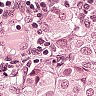
Metastatic tissue present: yes